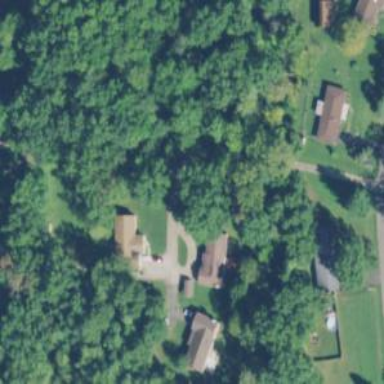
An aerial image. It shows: Shared driveway designated as service road.